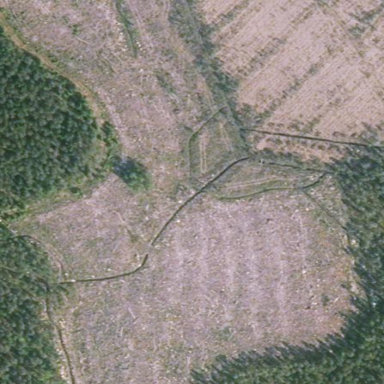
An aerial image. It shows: Clearcut area with scrub vegetation.